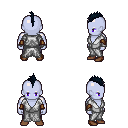
a pixel art fantasy rpg character, male body template, dark elf, purple skin, white robe, metal pants, raven mohawk hairstyle, cloth bracers, brown shoes, four views (front, back, left, right), 2x2 character sprite sheet, small pixel art, hard edges, no anti-aliasing